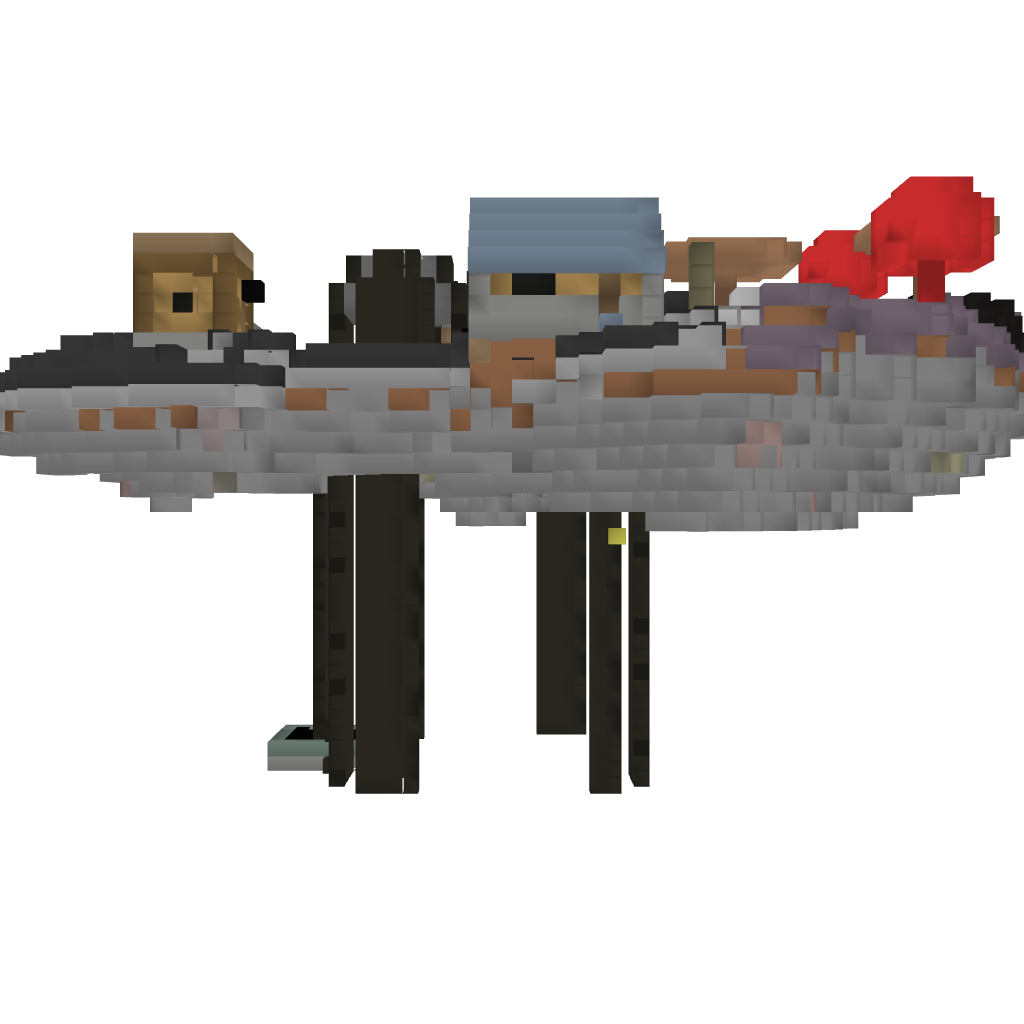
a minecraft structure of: Ivysaur's Island